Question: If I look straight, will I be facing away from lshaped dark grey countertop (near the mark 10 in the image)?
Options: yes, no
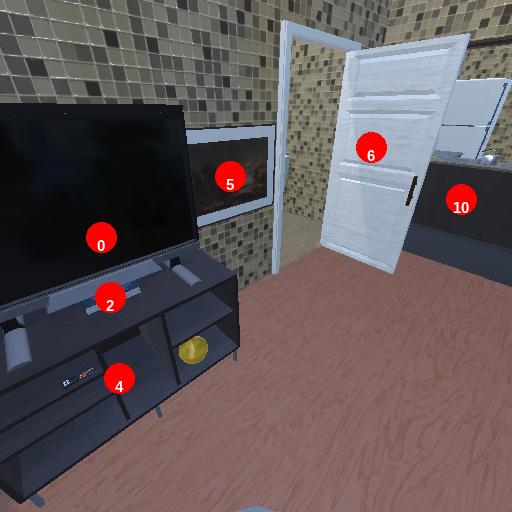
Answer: yes